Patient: sex F, age 65
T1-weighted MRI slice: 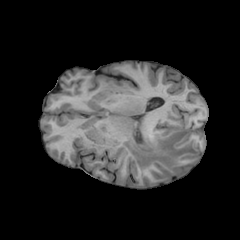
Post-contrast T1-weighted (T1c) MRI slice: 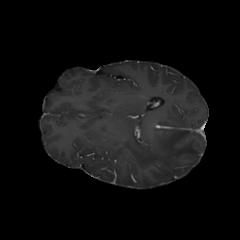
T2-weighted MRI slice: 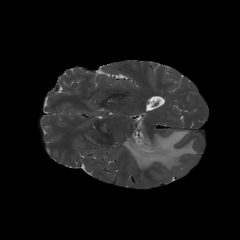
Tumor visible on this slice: yes
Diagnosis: Glioblastoma, IDH-wildtype
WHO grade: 4